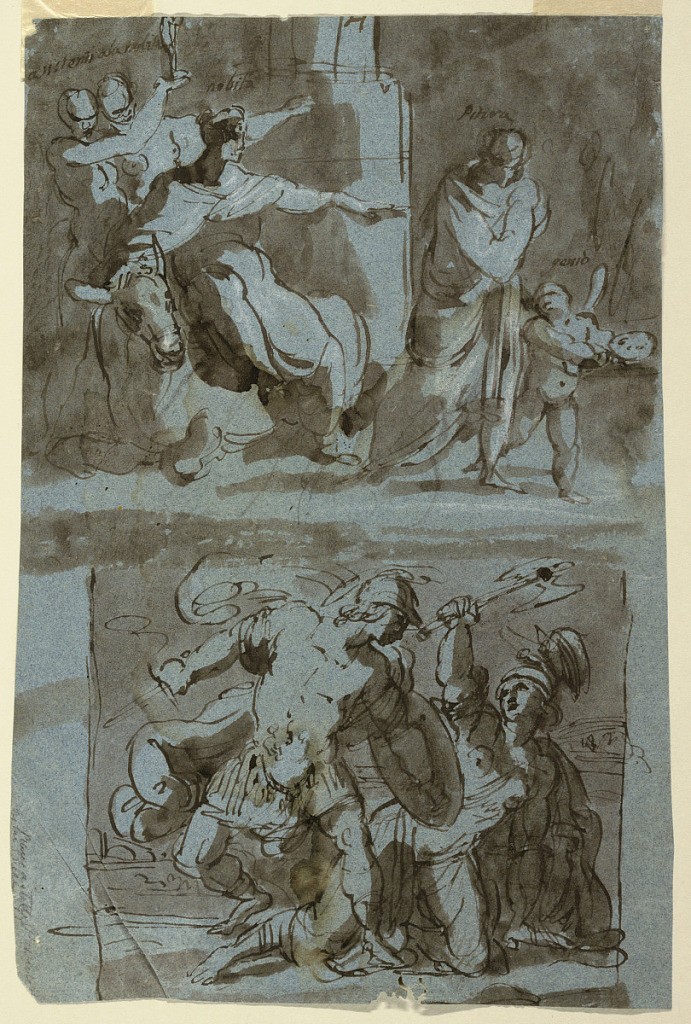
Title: Sketches for Paintings
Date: ca. 1800
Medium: Pen and ink, brush and watercolor, white heightening on paper
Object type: Drawing
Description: At top, an expulsion. Below, a battle scene with an Amazon.